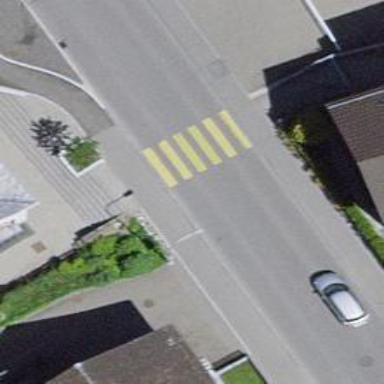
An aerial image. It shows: Zebra crossing on the road.